Field crop: tomato
Growth stage: 1
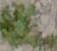
Species: portulaca